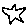
Label: star